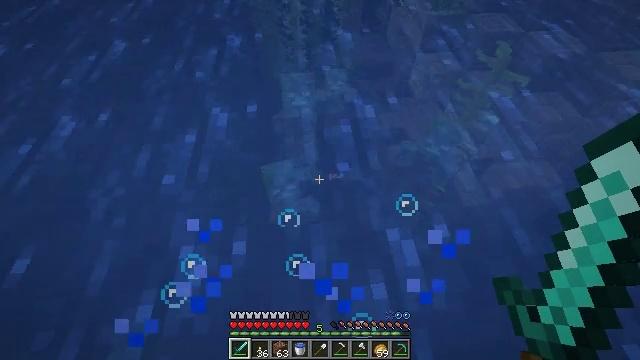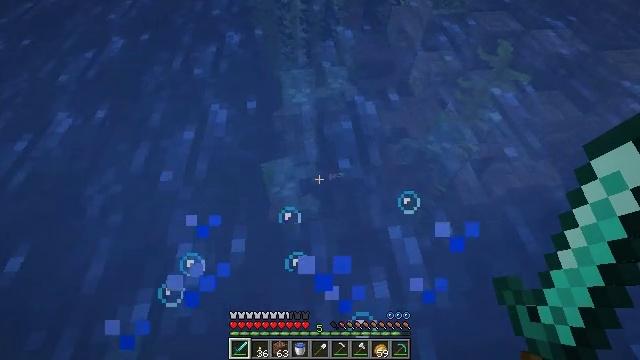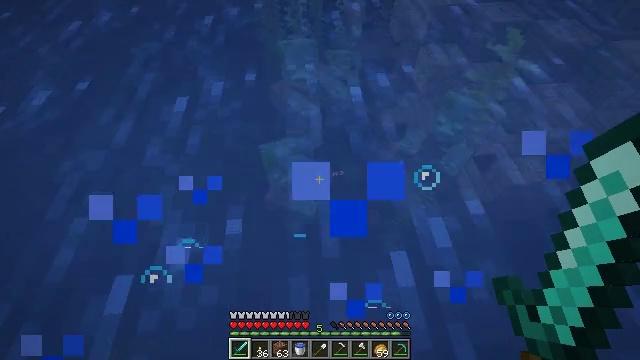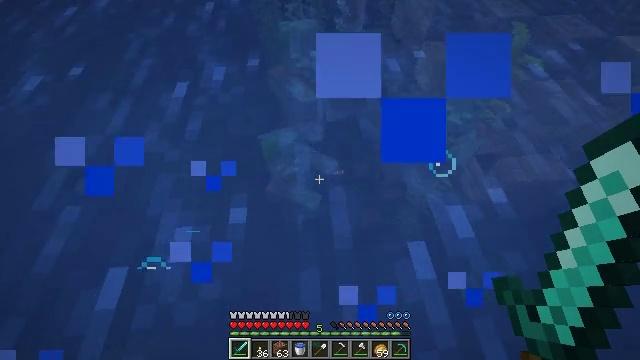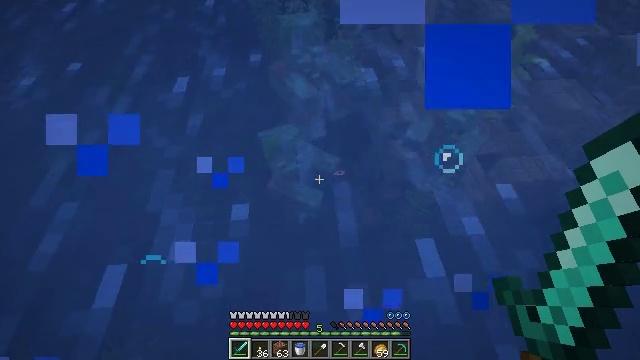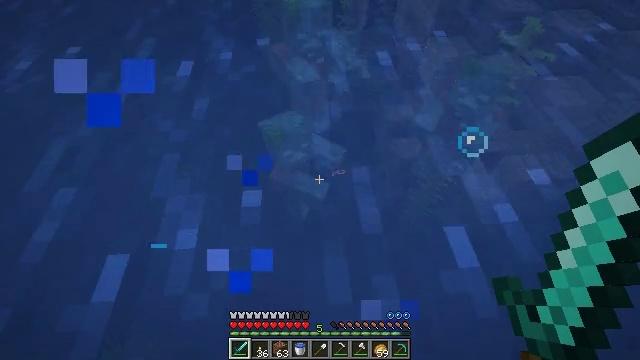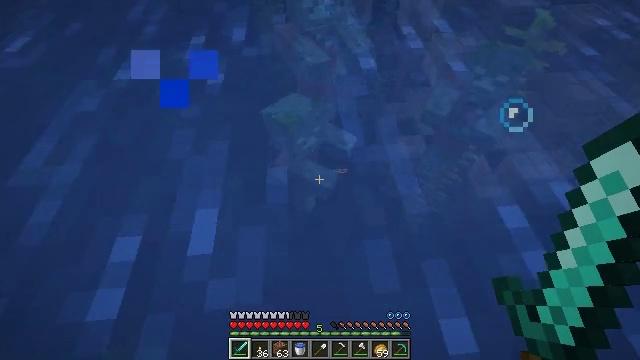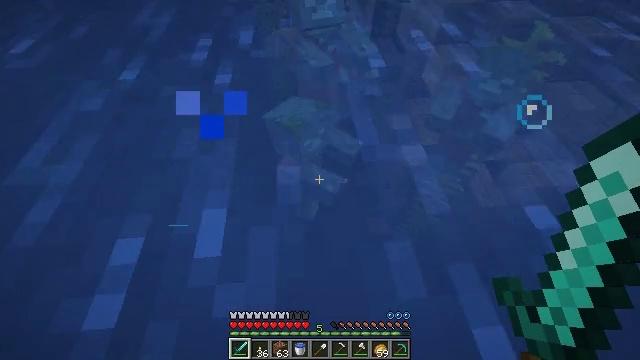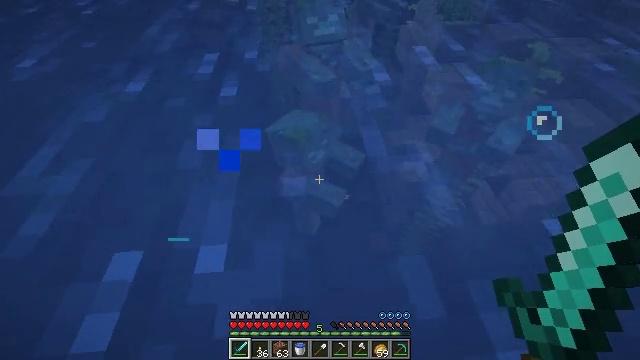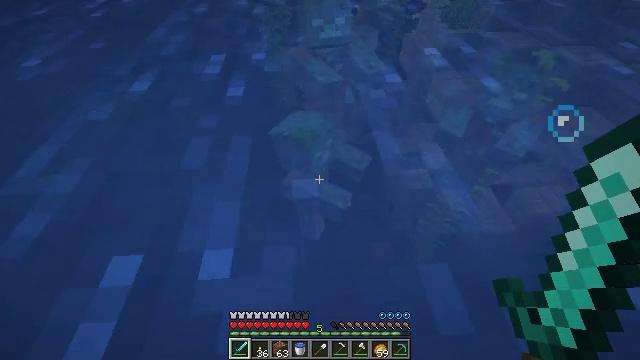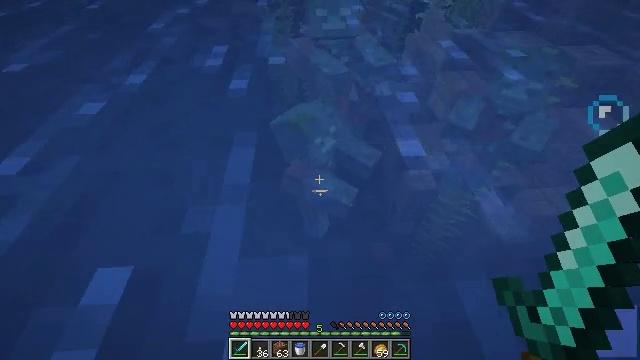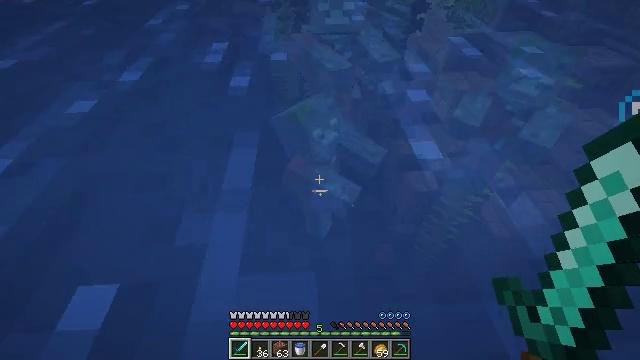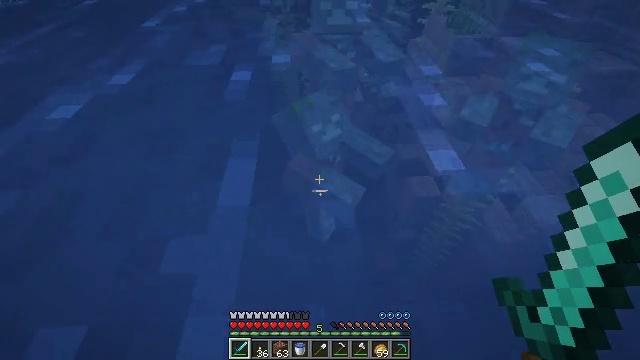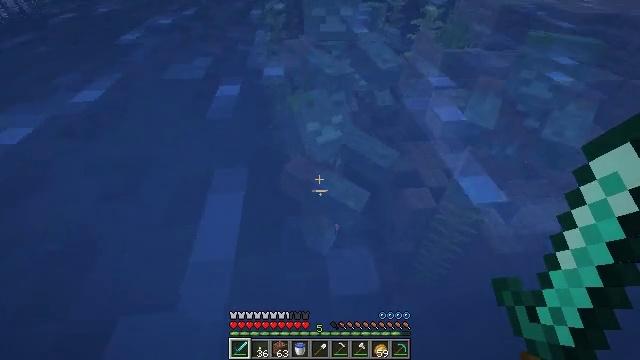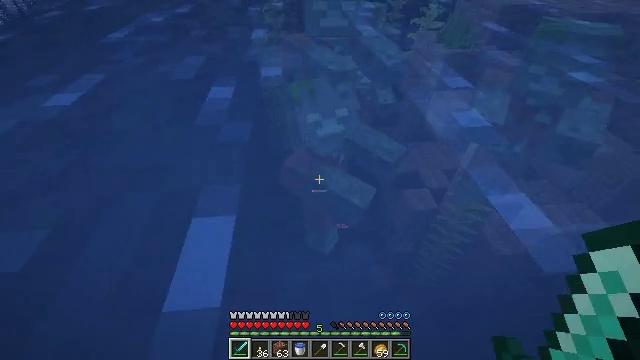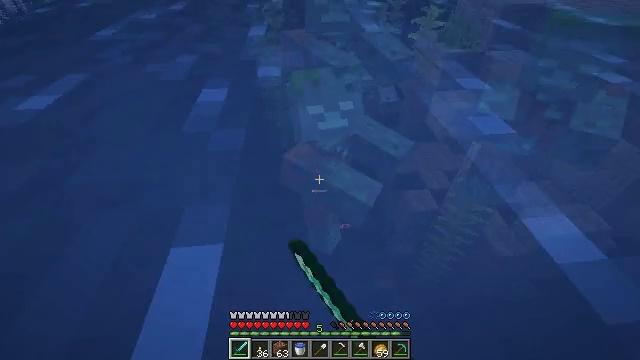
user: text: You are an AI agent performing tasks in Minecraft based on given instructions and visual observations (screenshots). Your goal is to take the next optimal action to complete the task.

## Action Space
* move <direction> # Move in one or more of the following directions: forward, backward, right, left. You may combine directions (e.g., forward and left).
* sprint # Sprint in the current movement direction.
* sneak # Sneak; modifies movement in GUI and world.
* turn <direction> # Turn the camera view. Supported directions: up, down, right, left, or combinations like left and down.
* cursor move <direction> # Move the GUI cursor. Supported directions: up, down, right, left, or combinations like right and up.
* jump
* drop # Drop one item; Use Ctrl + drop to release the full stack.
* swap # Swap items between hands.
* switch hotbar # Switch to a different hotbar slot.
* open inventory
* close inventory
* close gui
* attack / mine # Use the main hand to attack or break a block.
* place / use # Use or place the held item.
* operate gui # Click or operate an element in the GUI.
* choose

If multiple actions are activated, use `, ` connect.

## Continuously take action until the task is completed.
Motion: motion action
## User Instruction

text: Battle with a drowned.
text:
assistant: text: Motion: move left
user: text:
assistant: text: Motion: move left
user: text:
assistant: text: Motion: move left
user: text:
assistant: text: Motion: move left
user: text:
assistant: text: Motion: move left
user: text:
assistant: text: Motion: no_op
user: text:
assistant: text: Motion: turn up
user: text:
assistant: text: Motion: move forward, turn up
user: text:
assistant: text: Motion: move forward, turn up
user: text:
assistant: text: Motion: move forward
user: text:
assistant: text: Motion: move forward
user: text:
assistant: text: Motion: move forward, turn up
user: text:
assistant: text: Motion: move forward, turn right and up
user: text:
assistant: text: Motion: move forward, attack / mine
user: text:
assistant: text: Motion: move forward, attack / mine
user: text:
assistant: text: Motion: attack / mine
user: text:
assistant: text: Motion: move back and move left, turn up
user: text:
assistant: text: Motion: move back and move left, turn up
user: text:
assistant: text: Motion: move back and move left
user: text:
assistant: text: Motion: move back and move left, turn right and up
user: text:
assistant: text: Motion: move back, turn right and up
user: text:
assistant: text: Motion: move back, turn right and up
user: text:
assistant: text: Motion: move back, turn right and up
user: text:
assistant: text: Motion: move back, turn right and up
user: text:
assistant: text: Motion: move back
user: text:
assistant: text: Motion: move back
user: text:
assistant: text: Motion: move back
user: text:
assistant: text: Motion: move back
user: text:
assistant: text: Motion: move back, turn right and up
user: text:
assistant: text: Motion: turn right and up